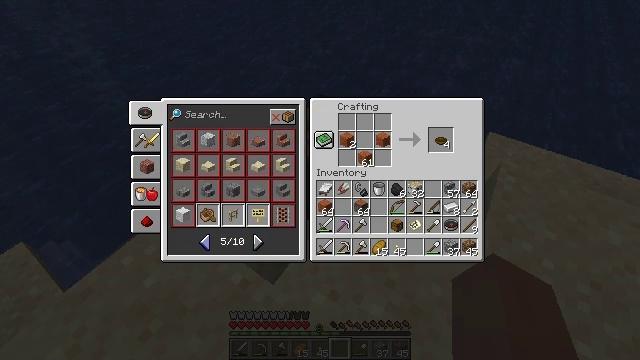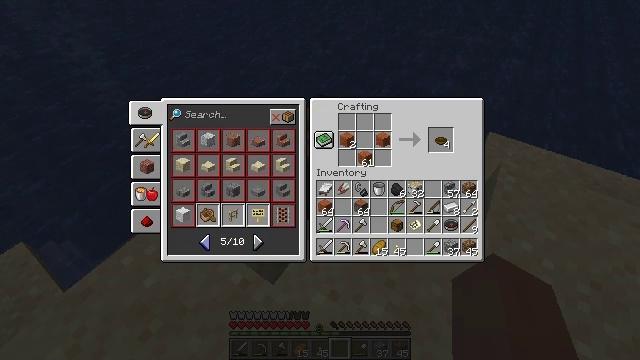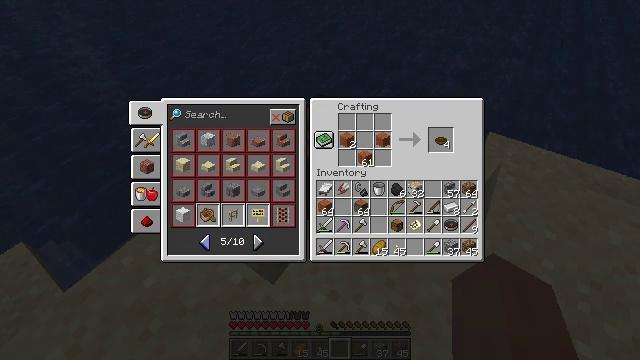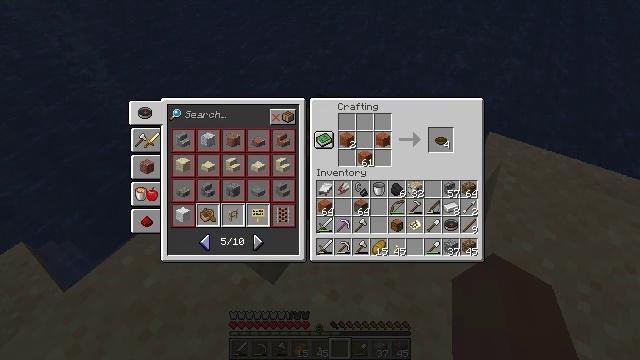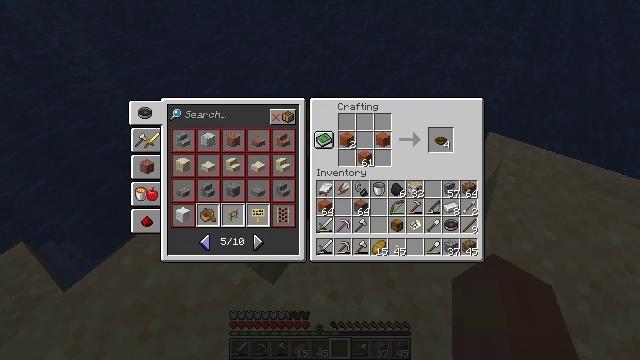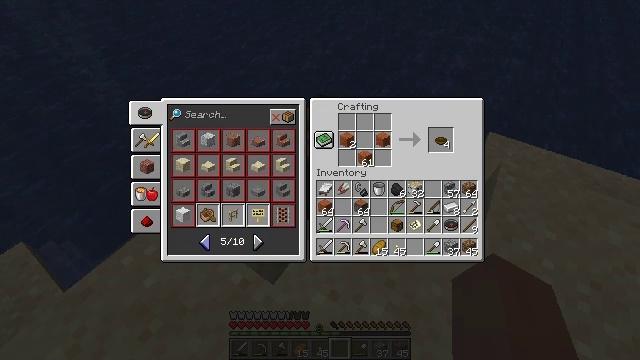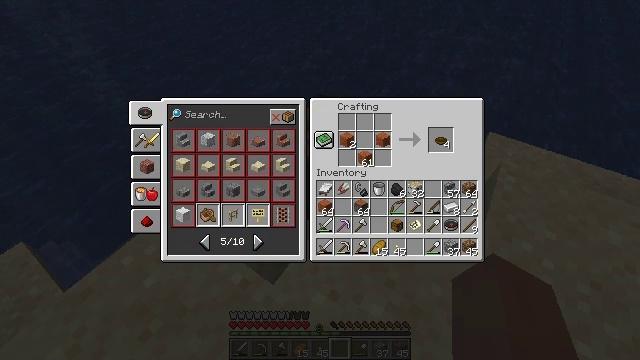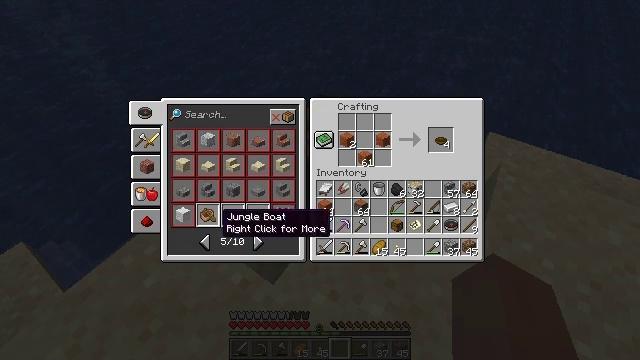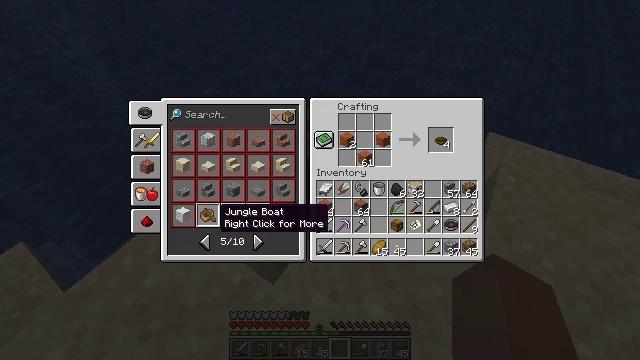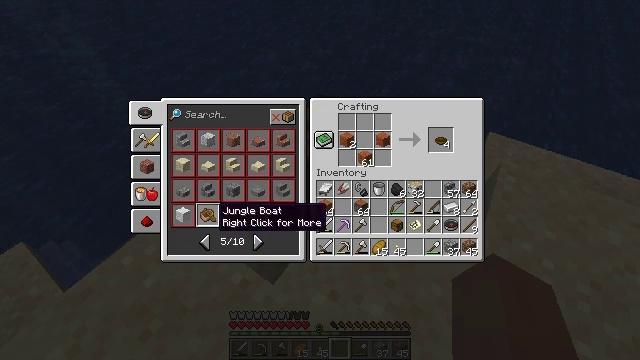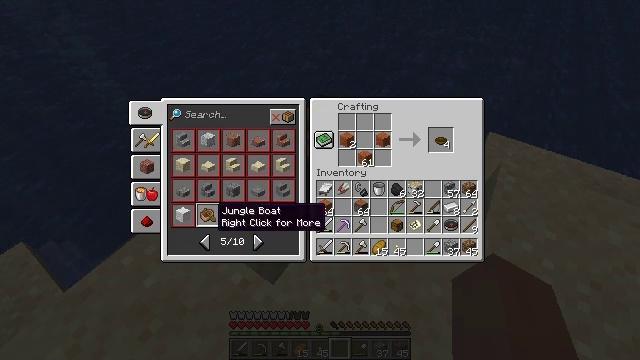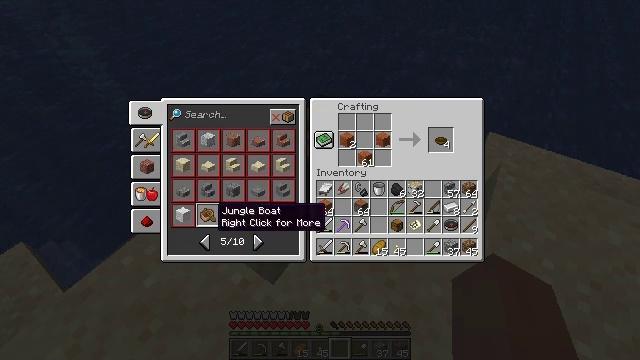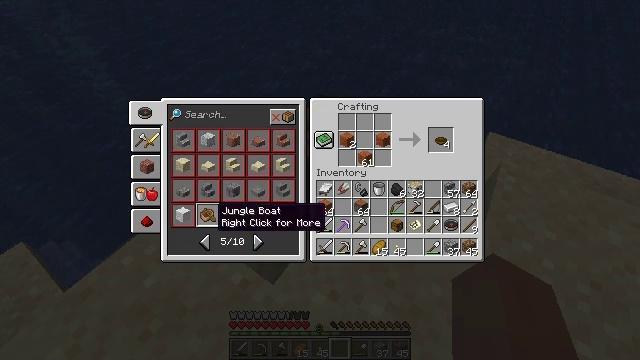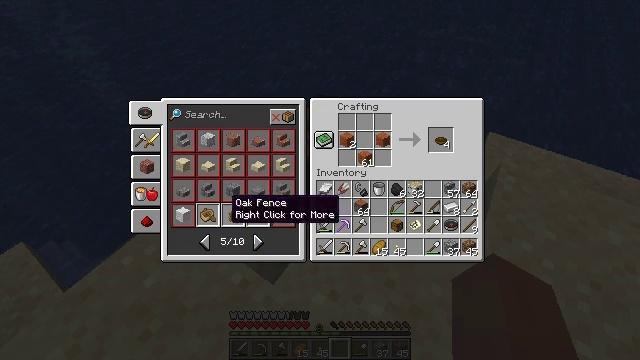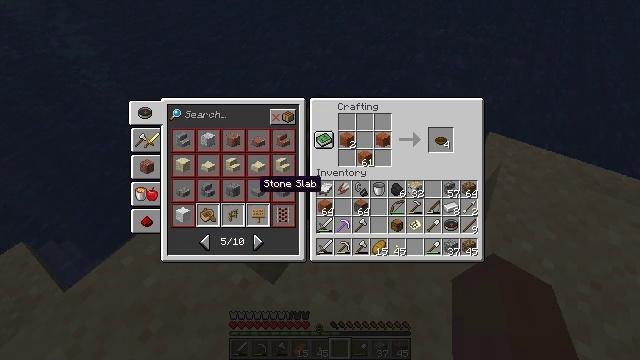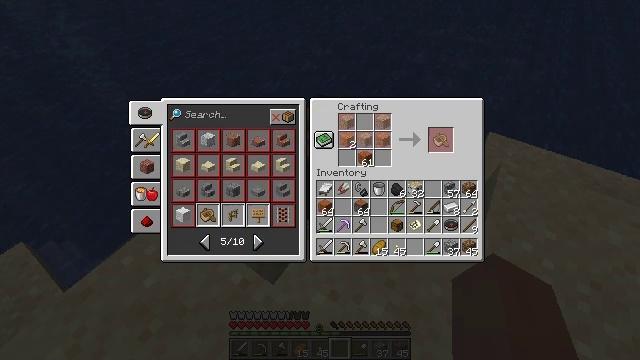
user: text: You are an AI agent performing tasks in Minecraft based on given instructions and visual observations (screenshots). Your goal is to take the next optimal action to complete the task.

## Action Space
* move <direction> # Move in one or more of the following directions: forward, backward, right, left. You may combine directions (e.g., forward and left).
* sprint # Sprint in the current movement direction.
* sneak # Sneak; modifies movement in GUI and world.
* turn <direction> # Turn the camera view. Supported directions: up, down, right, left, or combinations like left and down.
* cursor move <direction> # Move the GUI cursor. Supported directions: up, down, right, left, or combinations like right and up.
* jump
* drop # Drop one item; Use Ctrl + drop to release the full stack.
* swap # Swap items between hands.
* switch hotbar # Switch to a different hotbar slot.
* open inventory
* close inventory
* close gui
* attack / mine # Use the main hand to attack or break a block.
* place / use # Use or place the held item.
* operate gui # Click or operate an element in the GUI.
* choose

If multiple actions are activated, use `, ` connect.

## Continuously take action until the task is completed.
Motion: motion action
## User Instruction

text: Use planks from acacia wood to craft a acacia boat.
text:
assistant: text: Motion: no_op
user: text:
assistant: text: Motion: no_op
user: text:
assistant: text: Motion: no_op
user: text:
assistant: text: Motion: no_op
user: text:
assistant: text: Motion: no_op
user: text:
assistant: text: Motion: turn up
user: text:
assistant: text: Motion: turn up
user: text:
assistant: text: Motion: no_op
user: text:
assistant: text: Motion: no_op
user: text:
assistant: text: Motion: attack / mine
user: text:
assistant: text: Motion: attack / mine
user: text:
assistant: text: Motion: attack / mine
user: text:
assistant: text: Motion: turn right and up
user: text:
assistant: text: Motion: turn right and up
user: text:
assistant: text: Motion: turn right and up
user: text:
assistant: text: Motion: turn right and up
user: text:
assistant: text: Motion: turn right
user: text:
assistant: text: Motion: no_op
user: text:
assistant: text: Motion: no_op
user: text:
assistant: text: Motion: no_op
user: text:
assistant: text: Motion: no_op
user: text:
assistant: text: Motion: no_op
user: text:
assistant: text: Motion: no_op
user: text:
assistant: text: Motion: no_op
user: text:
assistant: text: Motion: no_op
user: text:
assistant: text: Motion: no_op
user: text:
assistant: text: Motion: no_op
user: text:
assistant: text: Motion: no_op
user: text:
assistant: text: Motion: no_op
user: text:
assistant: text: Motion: attack / mine